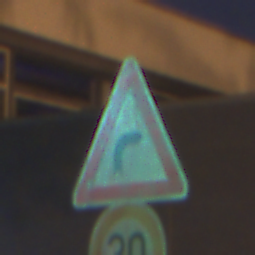
Verkehrszeichen: KurveRechts
Zusatzzeichen unten: Geschwindigkeit30
Umgebung: Outdoor, Urban
Tageszeit: Night
Wetter: PartlyCloudy
Licht: Artificial
Jahreszeit: NotSpecified
Kontrast: HighContrast